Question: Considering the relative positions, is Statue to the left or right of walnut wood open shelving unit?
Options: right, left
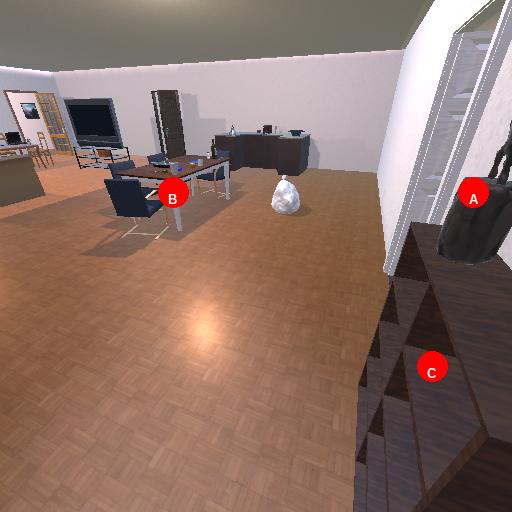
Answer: right